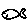
Label: fish